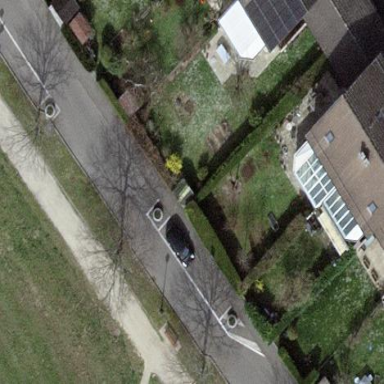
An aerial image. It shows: Garden surrounded by fence.